Field crop: maize
Growth stage: 2
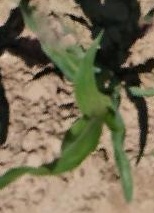
Species: maize